Field crop: maize
Growth stage: 2
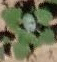
Species: chenopodium